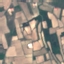
Land use / land cover: PermanentCrop